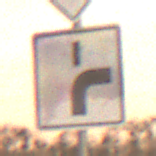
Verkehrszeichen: VerlaufVorfahrtsstrasse8
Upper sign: Vorfahrtsstrasse
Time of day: SunriseSunset
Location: Outdoor (Nature)
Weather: PartlyCloudy
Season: NotSpecified
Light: Natural